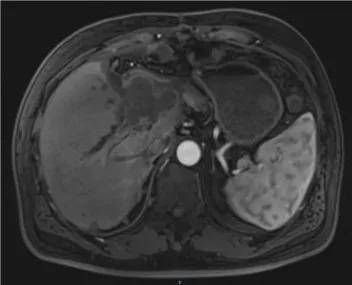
Imaging and endoscopic pictures. Blurring is observed in the hepatic periphery, peritoneum, and abdominal fat interspace, with multiple nodules displaying heterogeneous enhancement within.
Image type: radiology (mri)